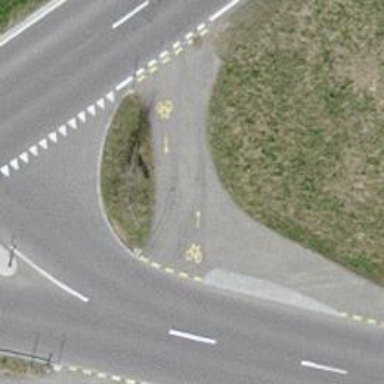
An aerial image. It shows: Cycleway.